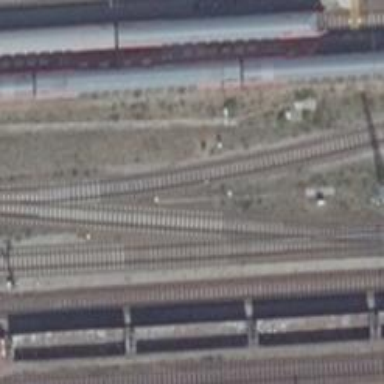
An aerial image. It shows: Railway signal.